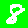
Digit: 8